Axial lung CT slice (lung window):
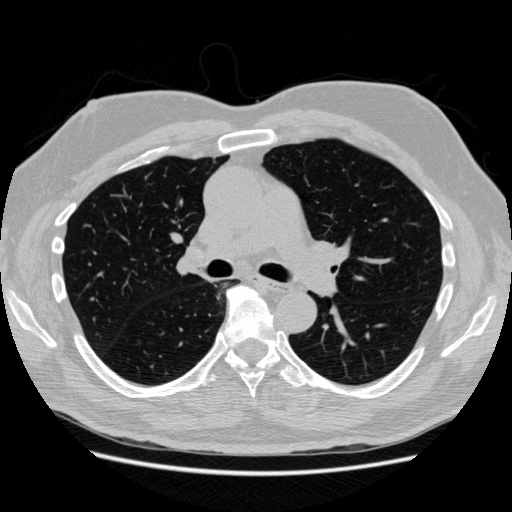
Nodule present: no